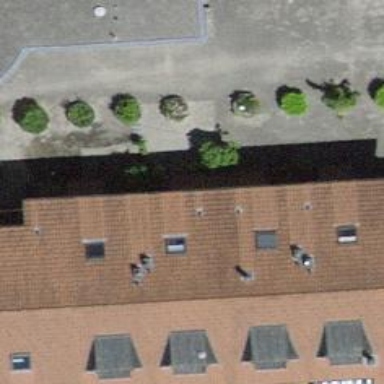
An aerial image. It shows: Gabled terrace building with roof tiles.